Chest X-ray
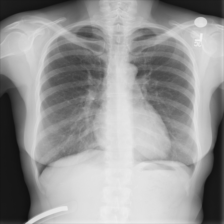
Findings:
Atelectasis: negative
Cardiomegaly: negative
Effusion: negative
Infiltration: negative
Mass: negative
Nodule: negative
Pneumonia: negative
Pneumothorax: negative
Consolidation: negative
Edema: negative
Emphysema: negative
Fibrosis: negative
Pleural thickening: negative
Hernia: negative